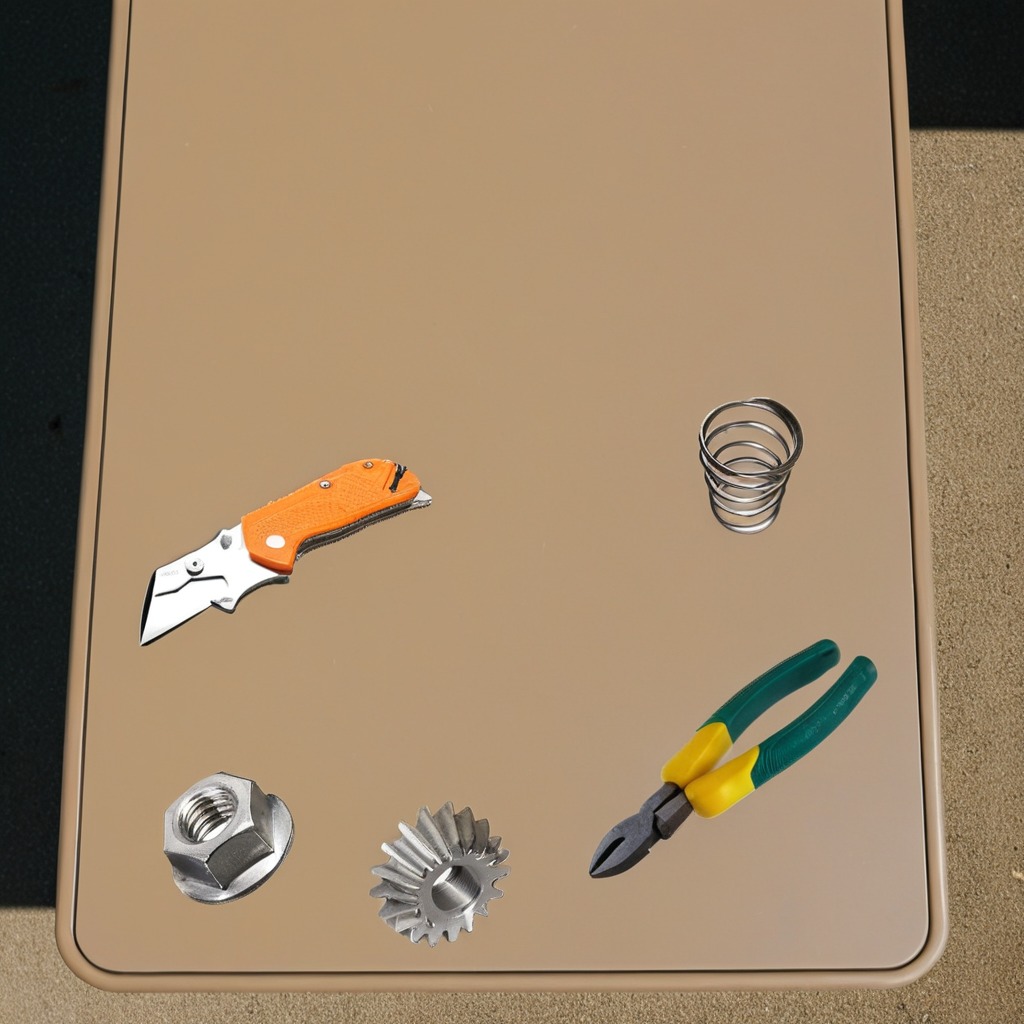
A steel gear with teeth, a utility knife, pliers, a coiled metal spring, and a metal nut are lying on a clean utility table in a temporary outdoor tool station afternoon light present textured surface